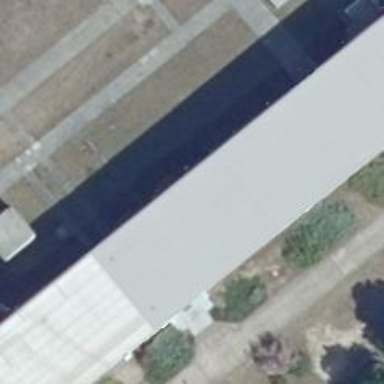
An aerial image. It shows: Office building with flat grey roof.